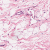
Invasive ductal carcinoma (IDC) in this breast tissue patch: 0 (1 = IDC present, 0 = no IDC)